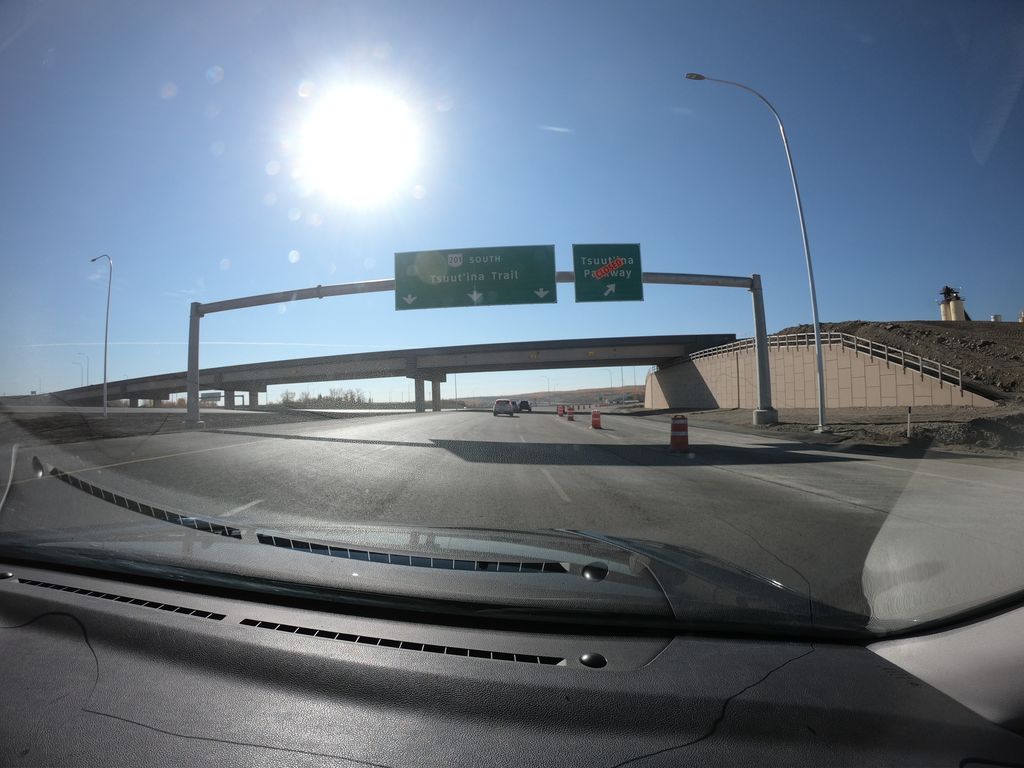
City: calgary